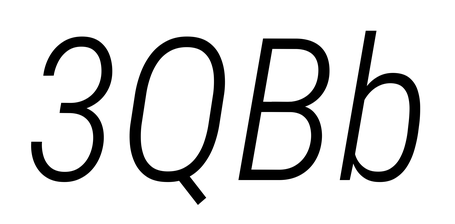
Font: Roboto-Italic_Condensed_Light_Italic